Question: I've got a page in Expression Blend (Windows Phone) that has a large stackpanel which scrolls.
I want to be able to see the elements which are scrolled off screen. All I've been able to get is something like this:

which of course isn't what I want. Same effect in both Visual Studio 2013. Fit to Selection, Ctrl+9 - tried them both in both applications.
Any ideas? thanks!
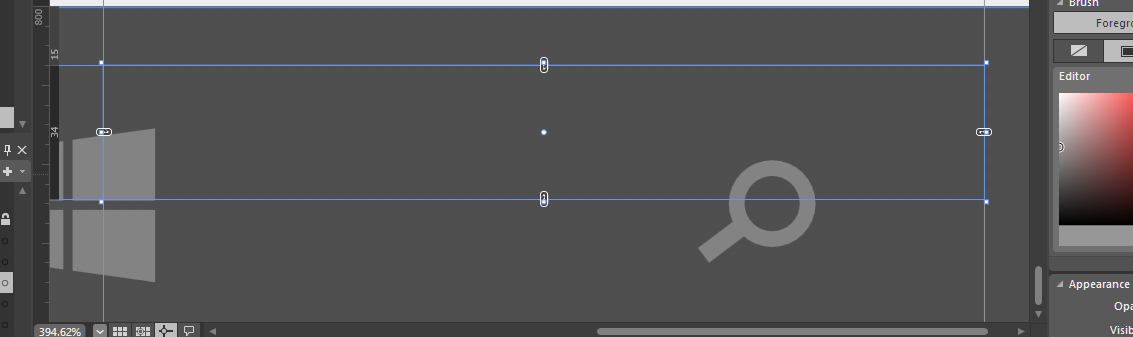
Answer: Up in your namespaces you should have something like 'mc:Ignorable="d"' where next to it you can put 'd:DesignWidth="1000"' (or whatever size you want) to expand the area only for design time.
You can do the same with Height if you like via 'd:DesignHeight'
Hope this helps, cheers.